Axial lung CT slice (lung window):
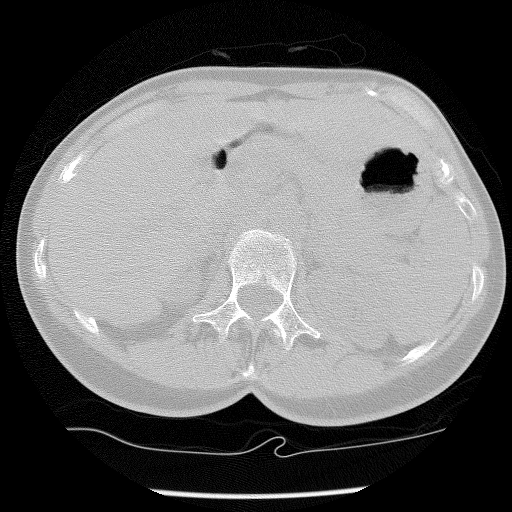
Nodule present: no